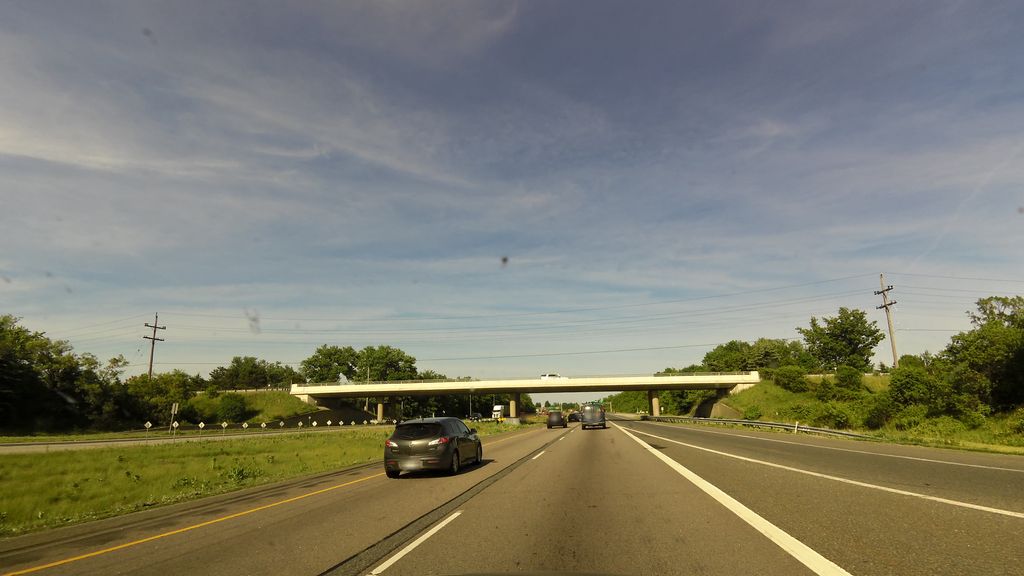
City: hamilton